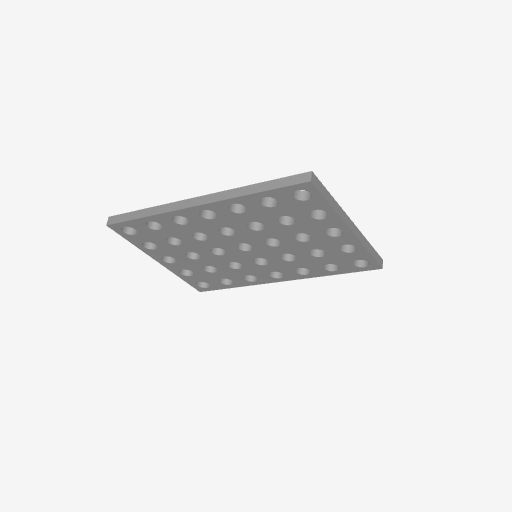
Part: SteelGridPlate5x7H